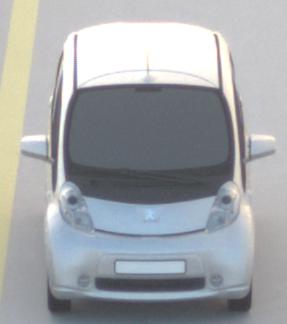
Make: Peugeot
Model: iOn
Detailed model: iOn
Model produced from: 2010/12
Model produced until: 2013/02
Doors: 5
Color: white
Road condition: dry road
Daytime: sunrise or sunset
Contrast: medium contrast